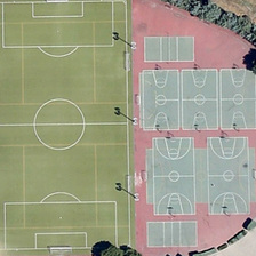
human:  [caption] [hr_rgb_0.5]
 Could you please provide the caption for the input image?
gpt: a football field and five basketball fields are surrounded by some green trees.

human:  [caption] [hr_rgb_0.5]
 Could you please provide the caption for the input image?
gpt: Football field and 5 basketball fields are surrounded by several green trees.

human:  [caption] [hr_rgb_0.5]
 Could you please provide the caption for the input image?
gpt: The football and basketball fields are surrounded by green trees.

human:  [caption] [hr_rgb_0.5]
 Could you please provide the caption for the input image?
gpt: A football field and five basketball courts are surrounded by some green trees.

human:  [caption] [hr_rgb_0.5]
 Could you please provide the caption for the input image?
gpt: Green trees around football and basketball courts